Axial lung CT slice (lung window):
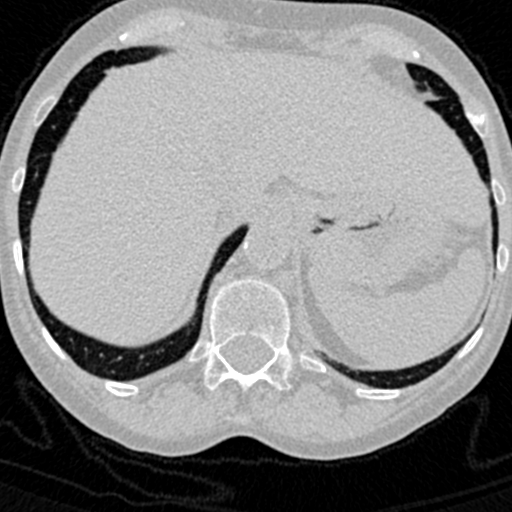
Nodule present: no